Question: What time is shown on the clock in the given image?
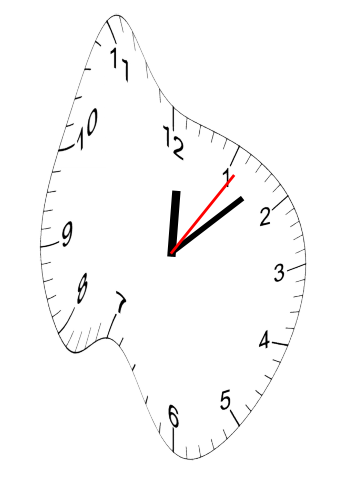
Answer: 12:08:06